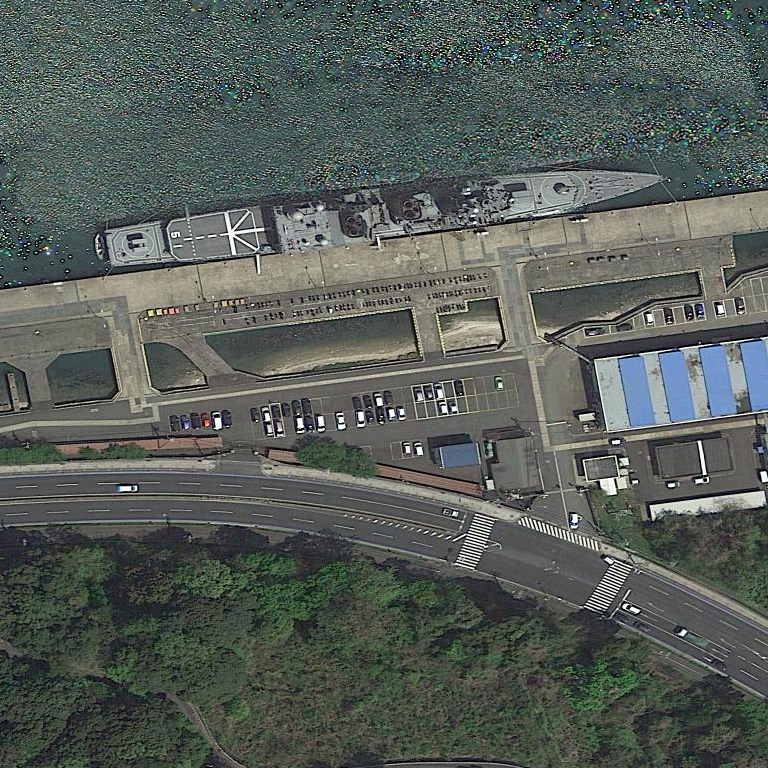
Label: Asagiri-class_destroyer